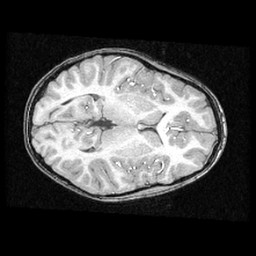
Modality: T1w
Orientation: axial
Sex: female
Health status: ill
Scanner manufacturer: ge
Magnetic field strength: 1.5 T
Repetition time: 21 s
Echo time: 0.008 s